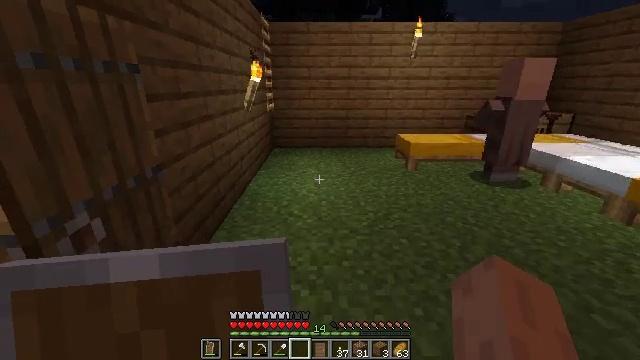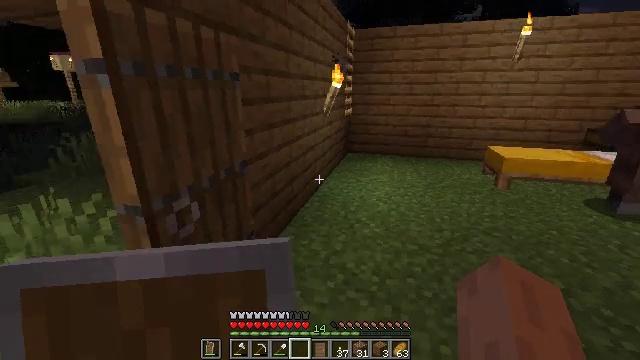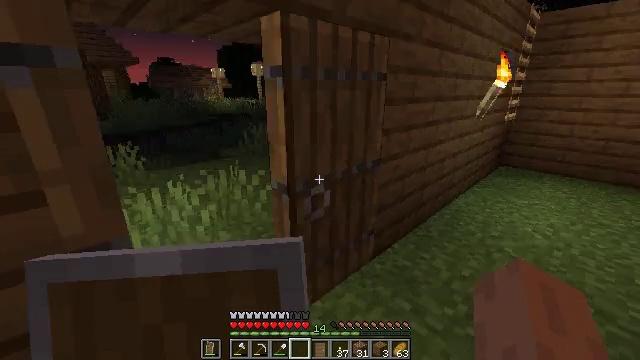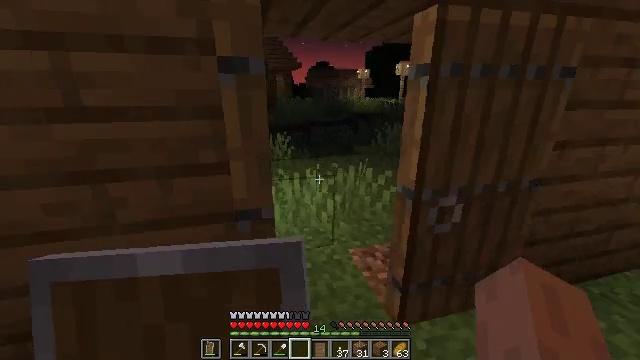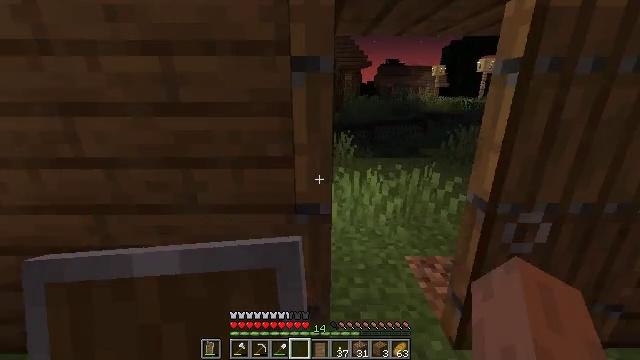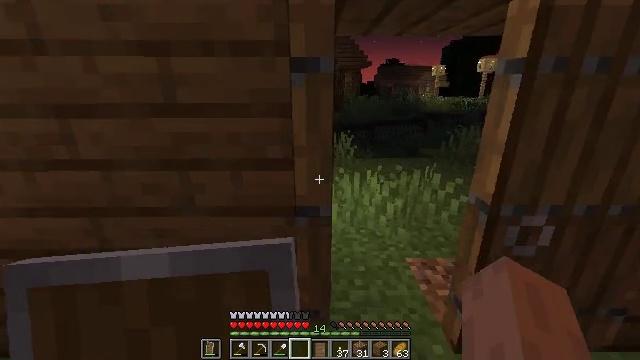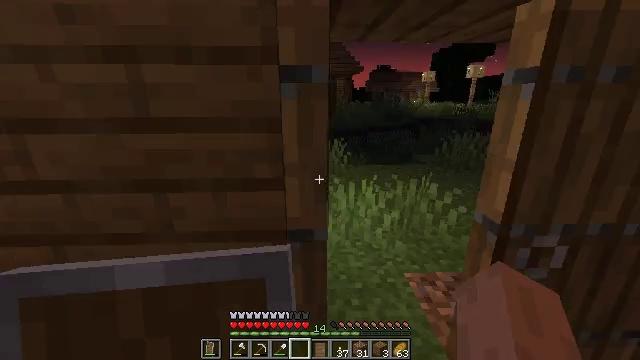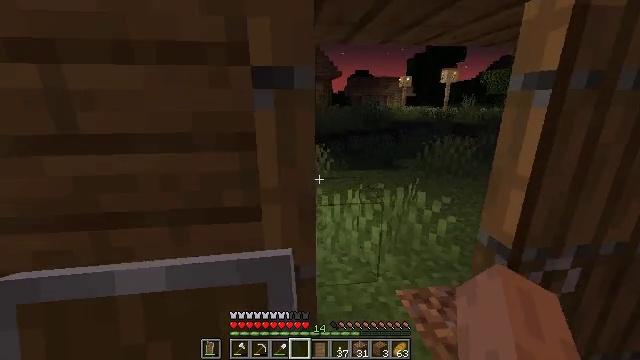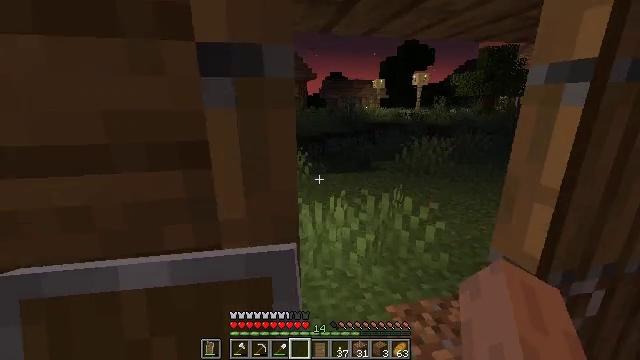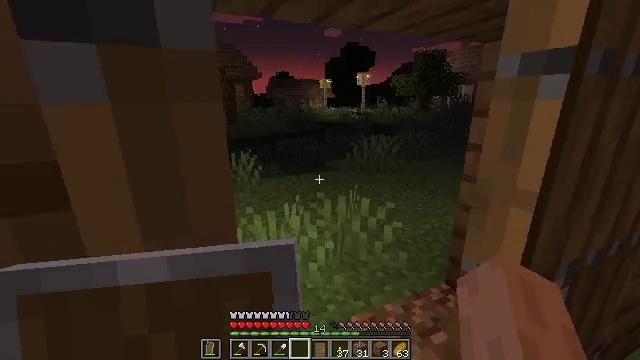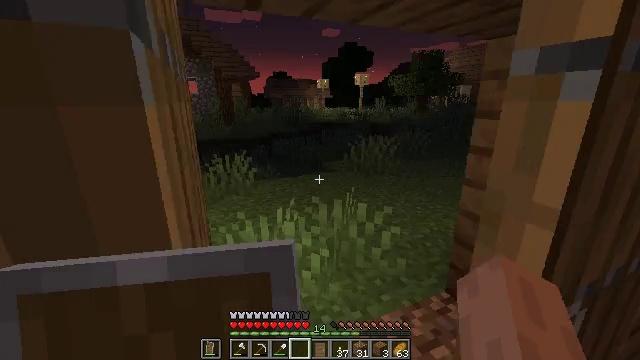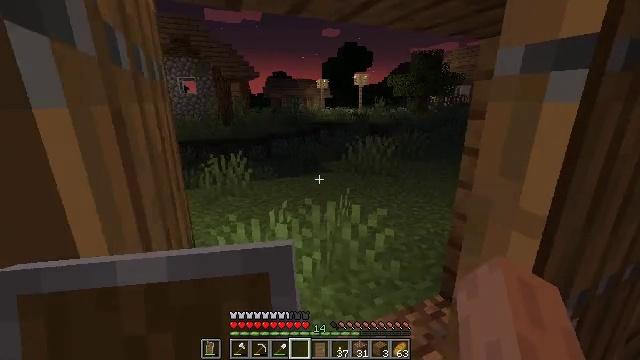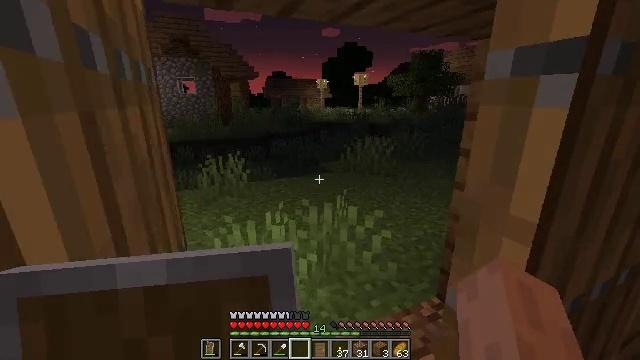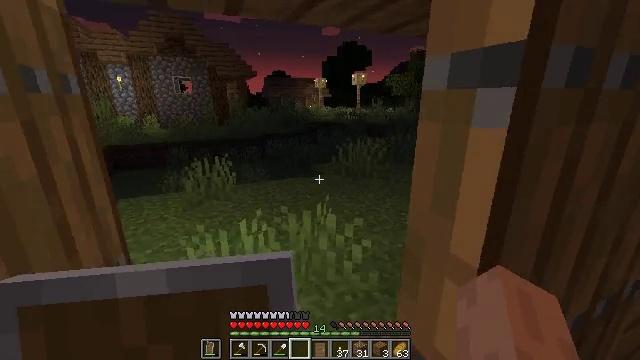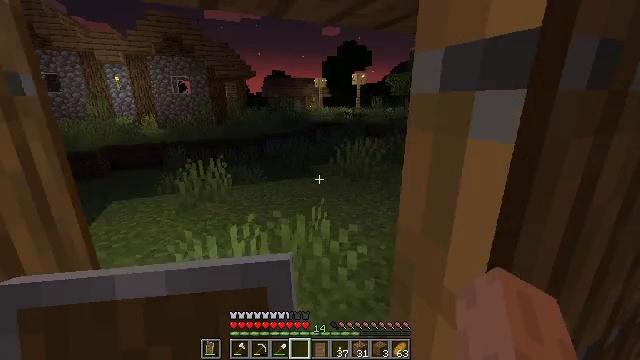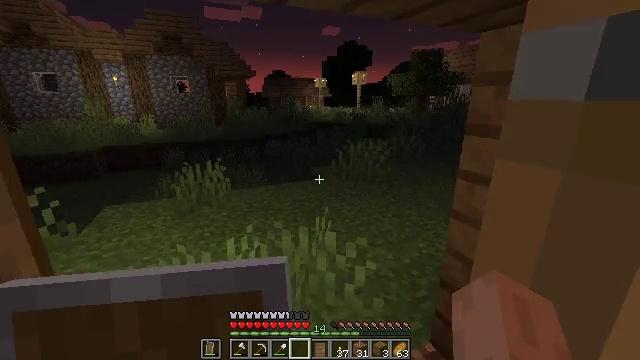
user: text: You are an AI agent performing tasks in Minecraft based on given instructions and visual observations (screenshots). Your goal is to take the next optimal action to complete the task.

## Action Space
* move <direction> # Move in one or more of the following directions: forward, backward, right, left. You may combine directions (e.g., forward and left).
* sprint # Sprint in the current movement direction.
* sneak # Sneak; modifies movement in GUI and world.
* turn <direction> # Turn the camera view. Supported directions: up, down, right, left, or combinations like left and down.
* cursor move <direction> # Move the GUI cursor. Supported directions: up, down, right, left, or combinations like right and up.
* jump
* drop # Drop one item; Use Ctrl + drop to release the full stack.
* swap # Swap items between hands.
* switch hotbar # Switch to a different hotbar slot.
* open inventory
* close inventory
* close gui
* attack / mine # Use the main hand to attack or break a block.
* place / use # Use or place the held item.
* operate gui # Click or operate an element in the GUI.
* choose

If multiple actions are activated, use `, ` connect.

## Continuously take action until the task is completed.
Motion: motion action
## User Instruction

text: Left click on the bell to mine it.
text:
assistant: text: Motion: turn left and up
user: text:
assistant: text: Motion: turn left
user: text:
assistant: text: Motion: turn left
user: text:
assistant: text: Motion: turn left
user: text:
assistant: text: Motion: move forward
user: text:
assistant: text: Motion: move forward, turn right and up
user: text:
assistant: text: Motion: move forward, turn right
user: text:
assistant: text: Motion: move forward, turn right
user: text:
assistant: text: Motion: move forward, turn right
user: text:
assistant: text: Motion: move forward
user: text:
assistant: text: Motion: move forward
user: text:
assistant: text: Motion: move forward and move right
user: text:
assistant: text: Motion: move forward and move right
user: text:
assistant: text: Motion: move forward
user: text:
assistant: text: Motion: move forward
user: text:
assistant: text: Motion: move forward
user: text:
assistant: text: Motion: move forward and move left
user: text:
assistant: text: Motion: move forward and move left
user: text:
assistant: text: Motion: move forward and move left
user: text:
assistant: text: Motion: move forward and move left
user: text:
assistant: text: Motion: move forward and move left
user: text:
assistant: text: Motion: move forward
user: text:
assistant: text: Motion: move forward
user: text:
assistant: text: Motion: move forward
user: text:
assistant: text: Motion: turn left and down
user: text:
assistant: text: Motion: turn left
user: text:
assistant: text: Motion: turn left
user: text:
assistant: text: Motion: turn left and down
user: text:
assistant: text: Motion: no_op
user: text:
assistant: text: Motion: no_op